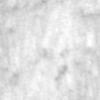
Label: no_change